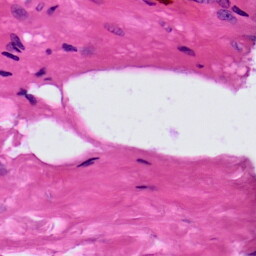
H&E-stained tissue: Prostate